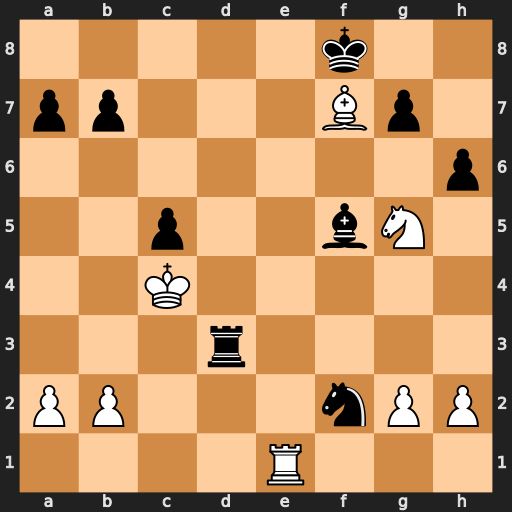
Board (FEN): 5k2/pp3Bp1/7p/2p2bN1/2K5/3r4/PP3nPP/4R3
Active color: w
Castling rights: -
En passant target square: -
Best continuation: Re8#